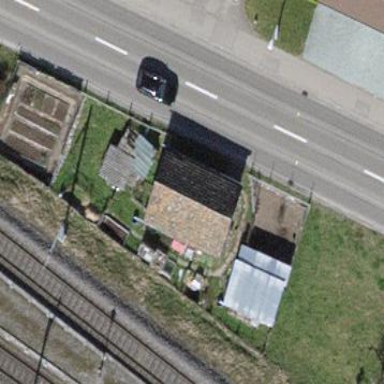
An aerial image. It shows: Barn.